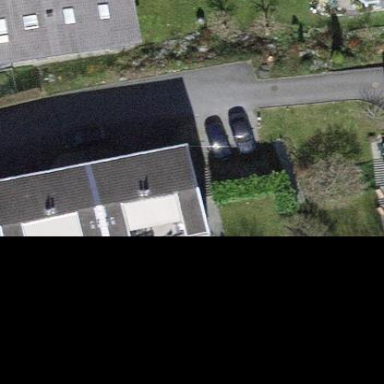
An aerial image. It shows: Semi-detached house with gabled roof.